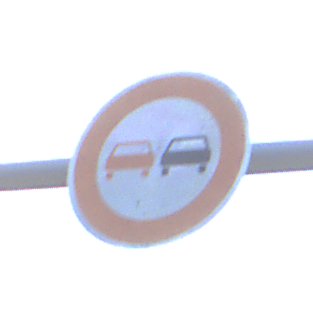
Verkehrszeichen: Ueberholverbot
Umgebung: Outdoor, Urban
Tageszeit: SunriseSunset
Wetter: PartlyCloudy
Licht: Natural
Jahreszeit: NotSpecified
Kontrast: LowContrast